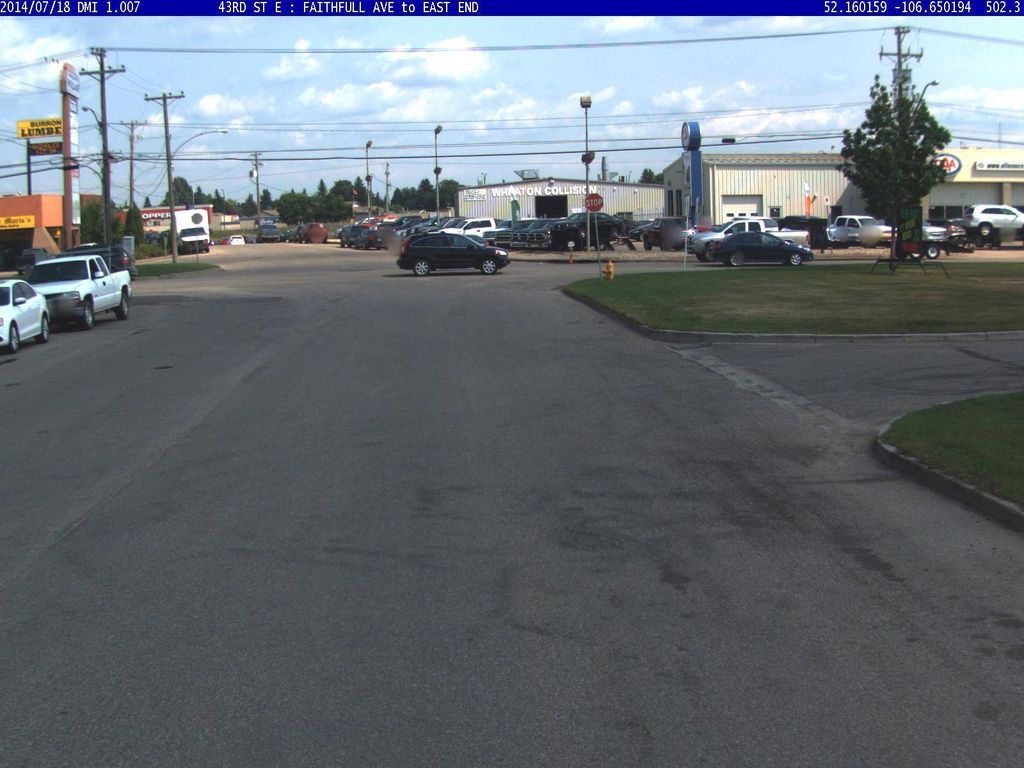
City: saskatoon